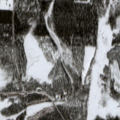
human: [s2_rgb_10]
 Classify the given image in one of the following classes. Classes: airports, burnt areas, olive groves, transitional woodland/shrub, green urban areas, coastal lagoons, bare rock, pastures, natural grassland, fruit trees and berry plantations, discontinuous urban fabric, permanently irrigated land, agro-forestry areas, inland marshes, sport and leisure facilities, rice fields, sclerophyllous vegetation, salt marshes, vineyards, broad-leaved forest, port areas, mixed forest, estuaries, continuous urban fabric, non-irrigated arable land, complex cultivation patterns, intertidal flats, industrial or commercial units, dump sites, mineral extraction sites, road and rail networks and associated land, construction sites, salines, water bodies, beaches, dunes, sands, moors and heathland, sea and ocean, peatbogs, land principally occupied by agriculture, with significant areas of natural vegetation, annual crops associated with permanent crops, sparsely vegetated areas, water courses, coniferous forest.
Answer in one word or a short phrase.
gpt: coniferous forest, transitional woodland/shrub